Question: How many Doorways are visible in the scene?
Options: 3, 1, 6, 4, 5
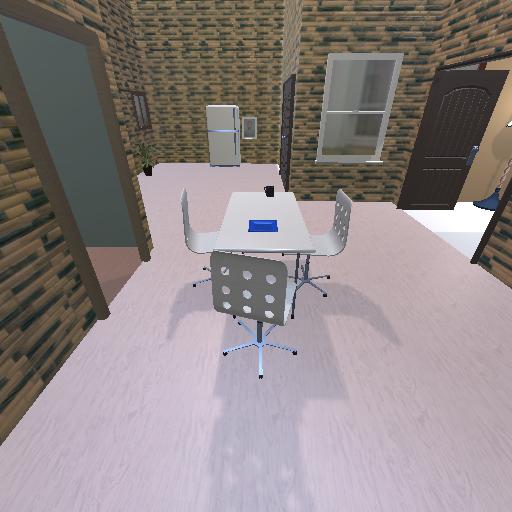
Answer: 3